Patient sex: M
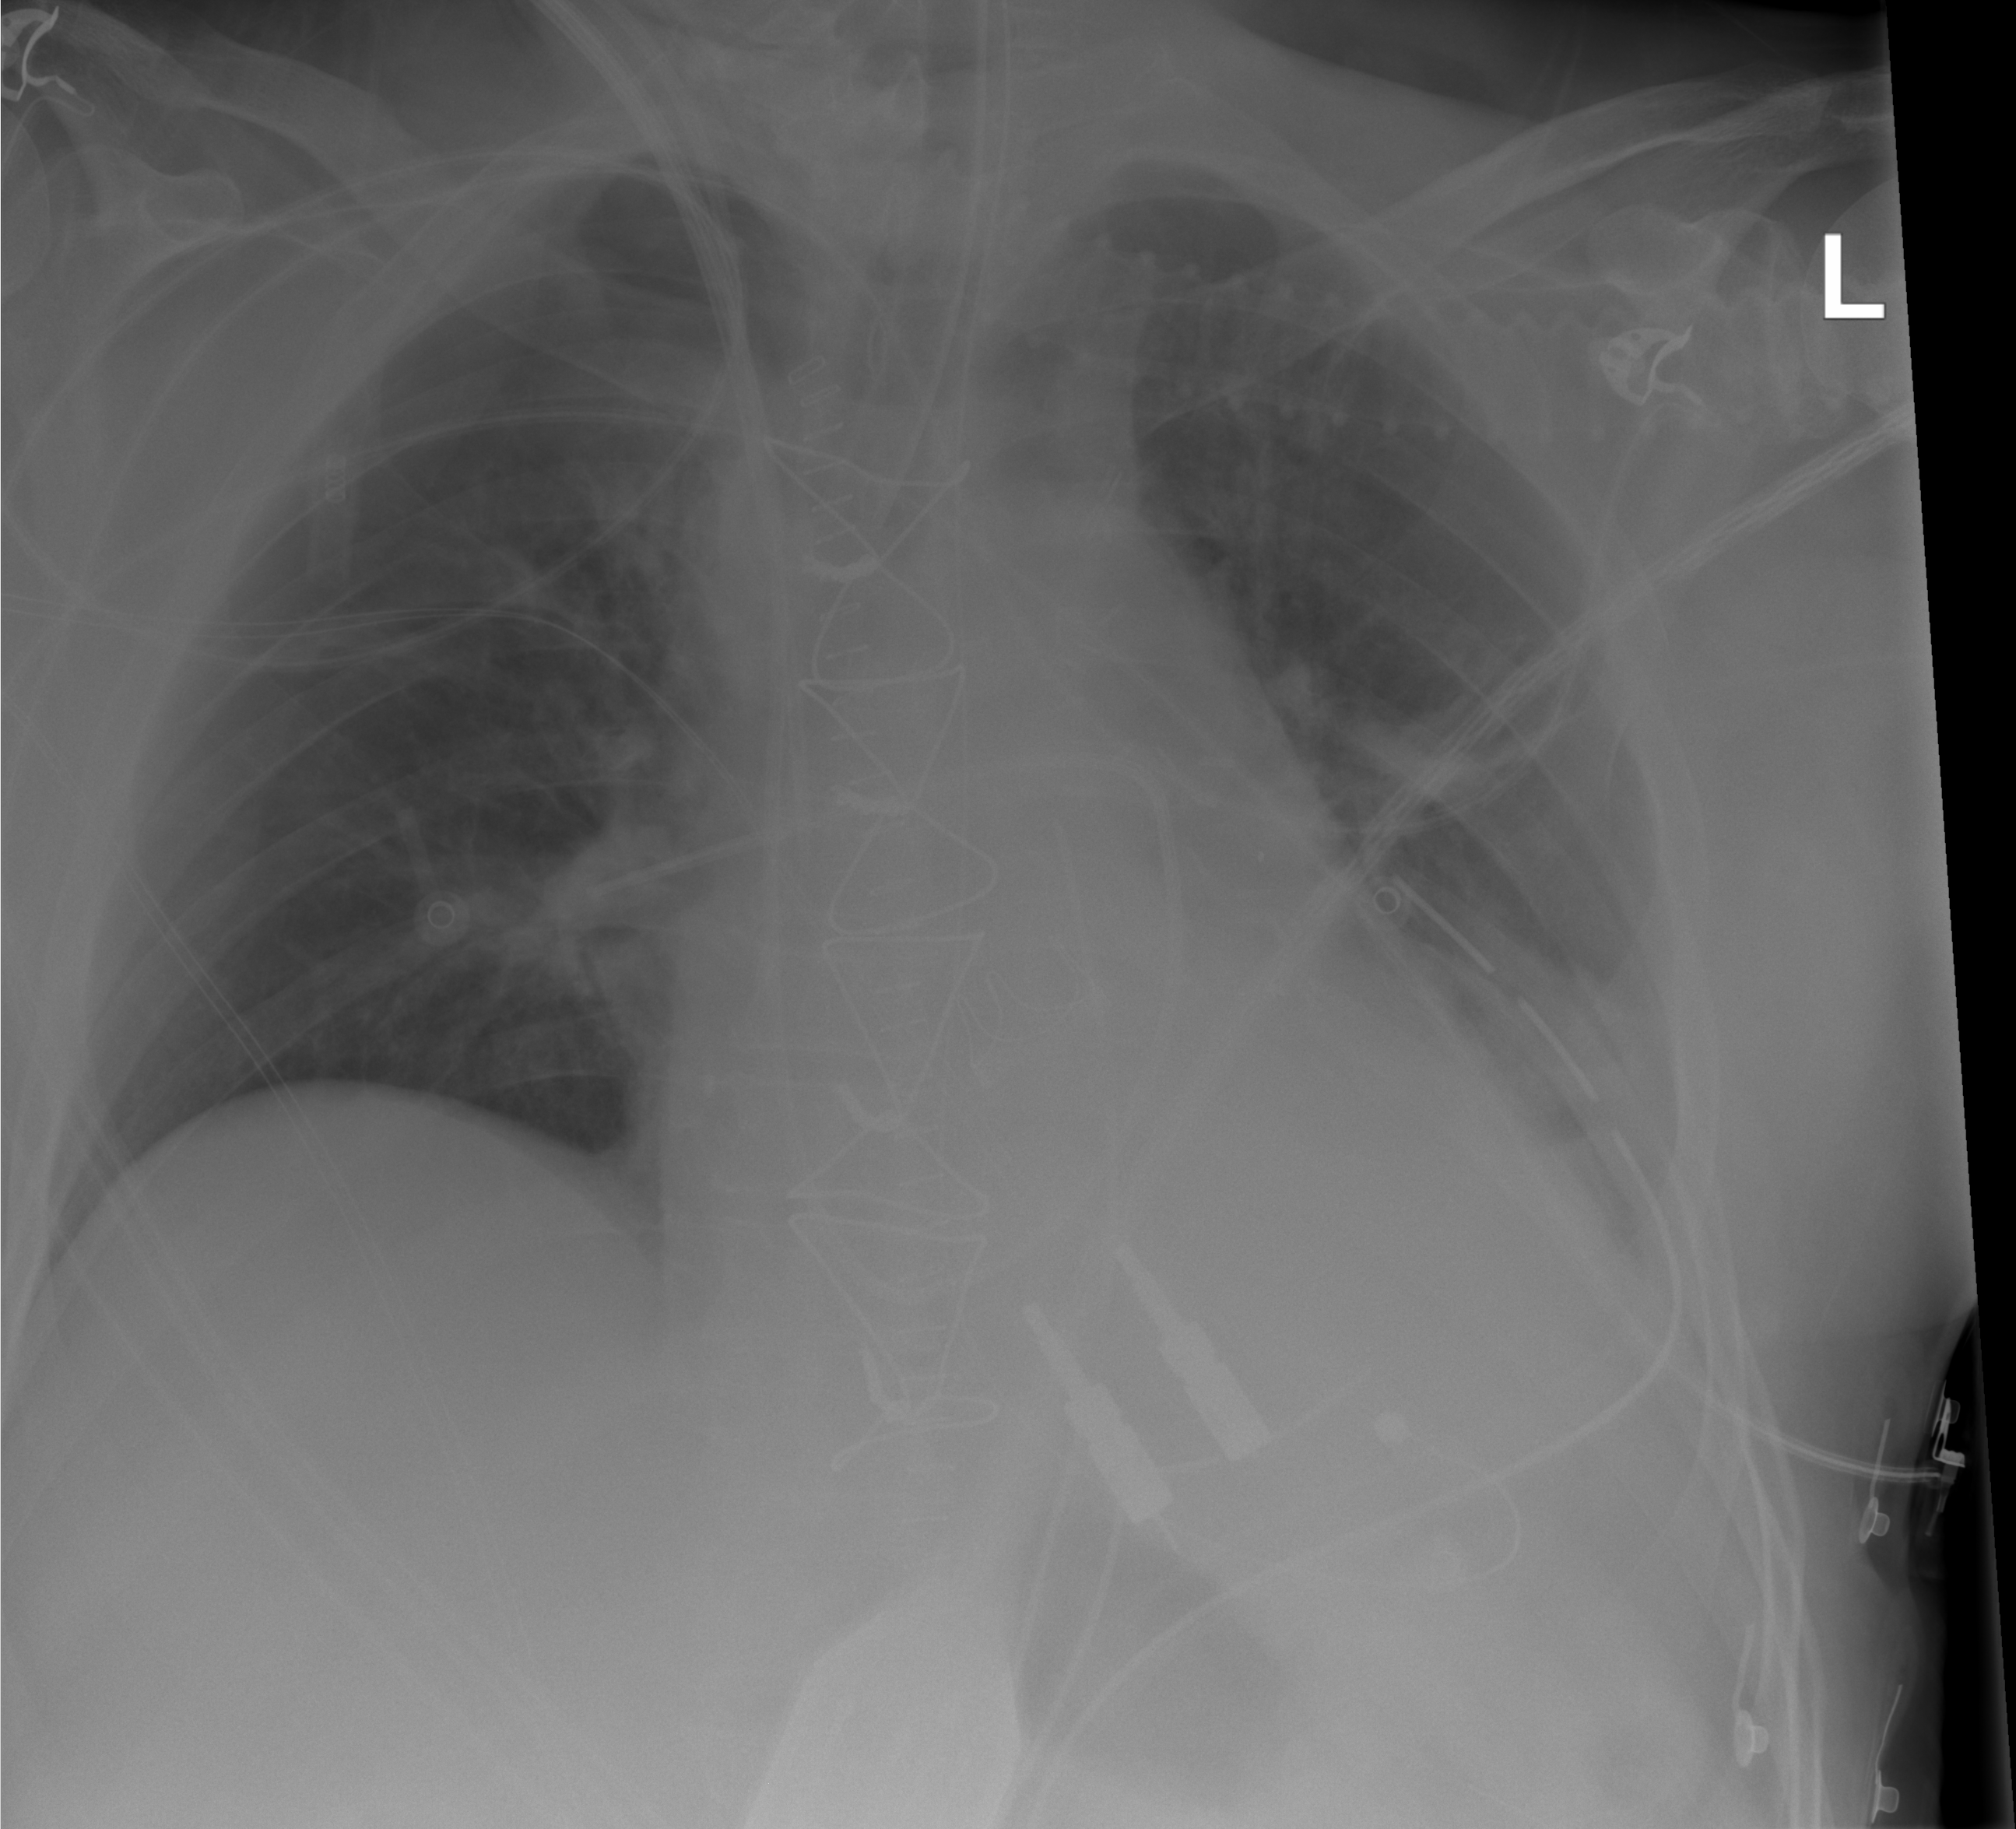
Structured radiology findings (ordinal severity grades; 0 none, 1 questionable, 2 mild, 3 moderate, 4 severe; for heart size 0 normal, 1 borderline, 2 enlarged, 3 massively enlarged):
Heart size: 0
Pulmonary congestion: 0
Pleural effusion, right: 2
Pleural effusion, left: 2
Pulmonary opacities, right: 0
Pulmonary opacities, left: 0
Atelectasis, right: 2
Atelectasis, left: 2